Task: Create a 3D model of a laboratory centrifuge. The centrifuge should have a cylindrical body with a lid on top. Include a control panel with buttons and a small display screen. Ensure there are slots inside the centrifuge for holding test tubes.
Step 306:
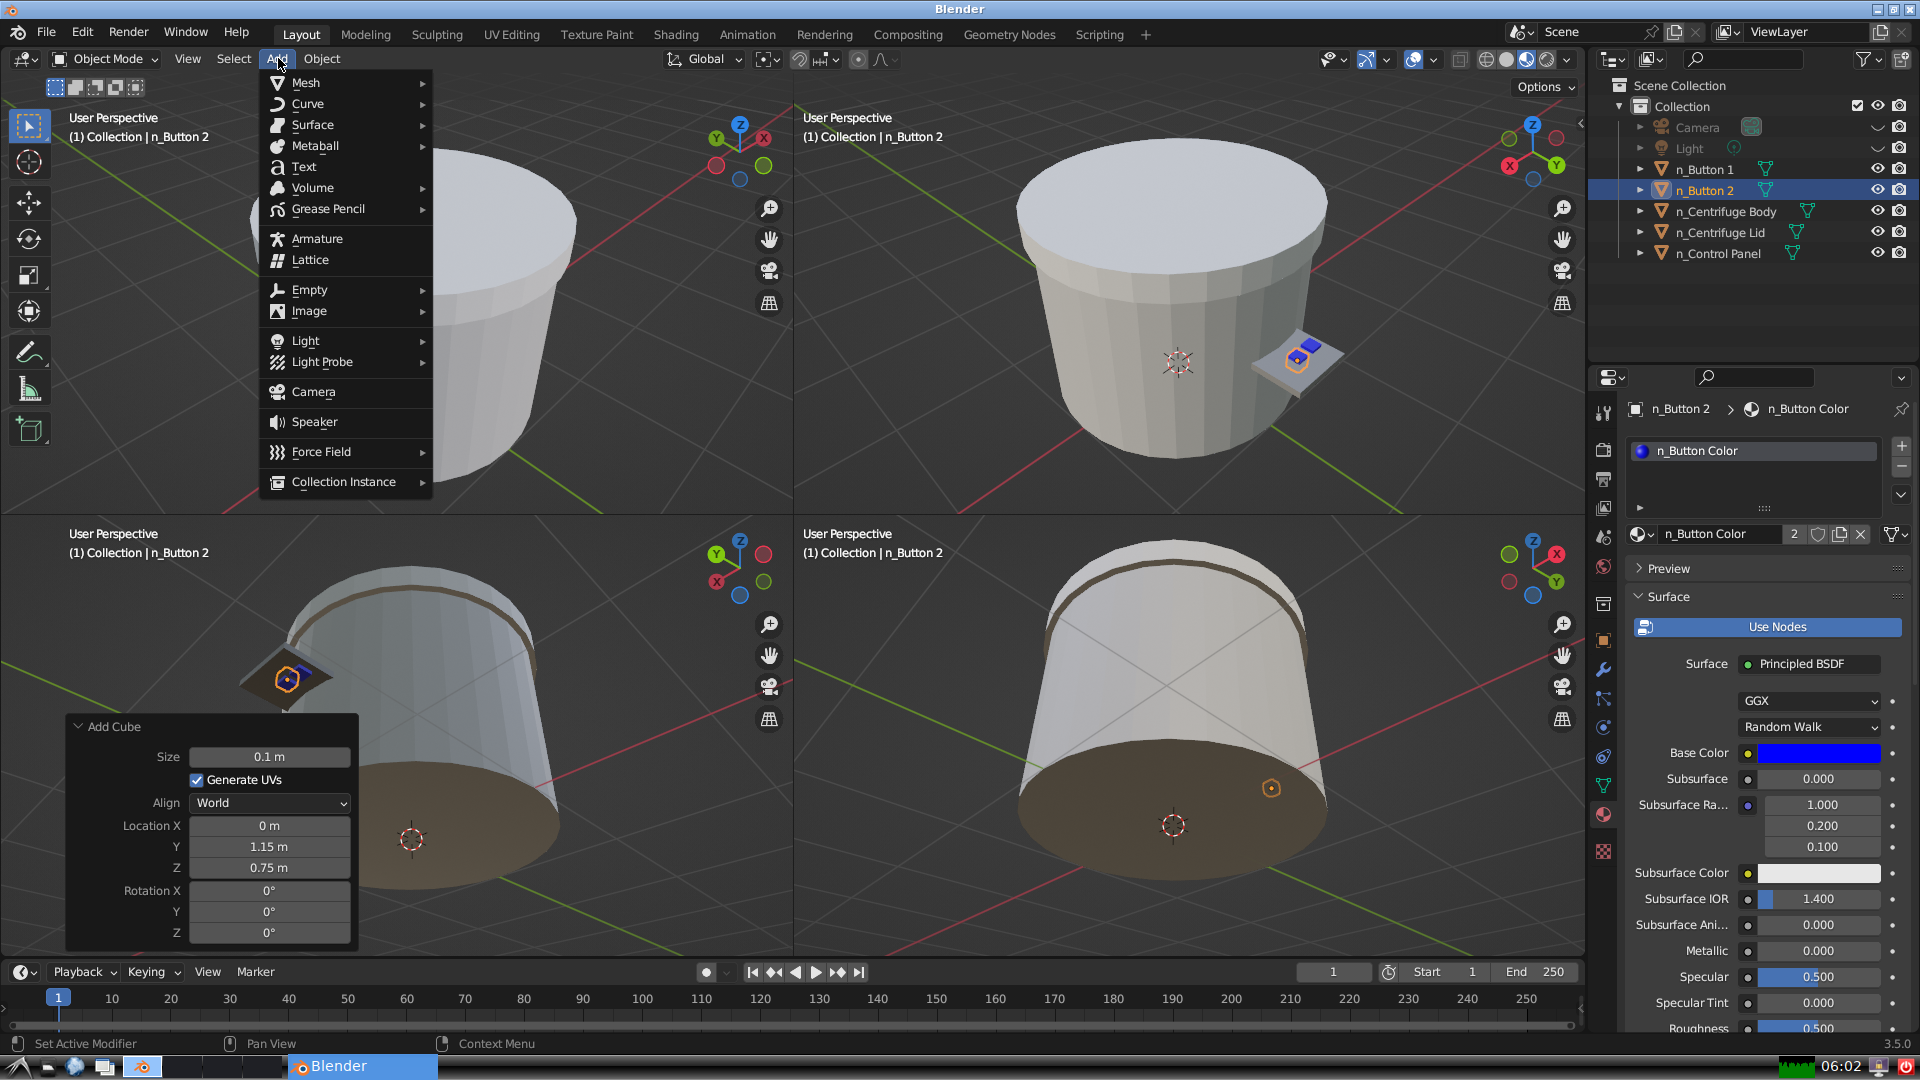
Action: {"mouse_move": [304, 82]}